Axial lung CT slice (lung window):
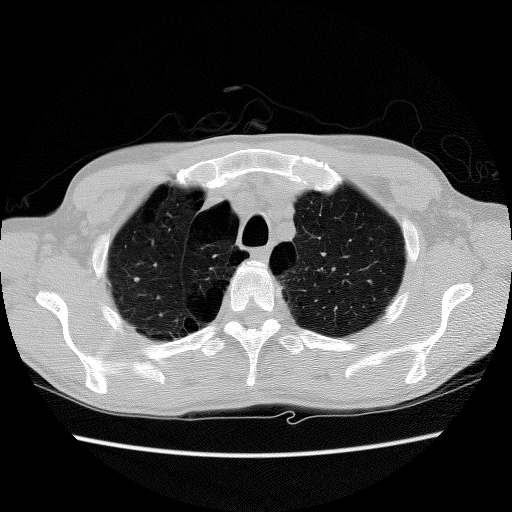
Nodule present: no